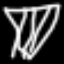
Label: diamond